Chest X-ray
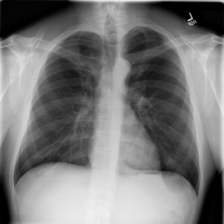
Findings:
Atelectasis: negative
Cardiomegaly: negative
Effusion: negative
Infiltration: positive
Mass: negative
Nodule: negative
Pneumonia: negative
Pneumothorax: negative
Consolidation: negative
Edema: negative
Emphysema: negative
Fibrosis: negative
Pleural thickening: negative
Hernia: negative